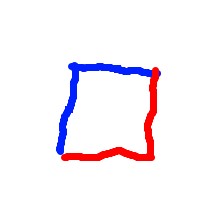
Shape: square